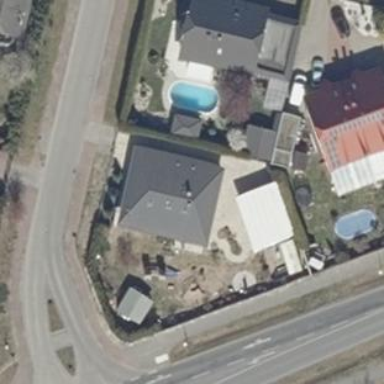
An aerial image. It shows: Detached building with hipped roof shape.